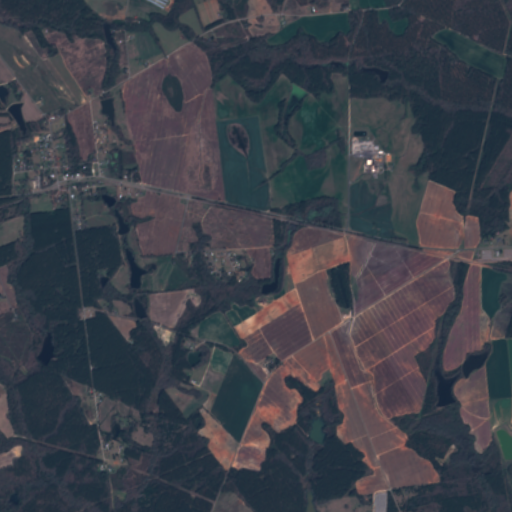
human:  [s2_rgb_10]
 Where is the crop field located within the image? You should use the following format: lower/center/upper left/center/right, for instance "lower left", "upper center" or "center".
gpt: The crop field is located in the center left of the image.
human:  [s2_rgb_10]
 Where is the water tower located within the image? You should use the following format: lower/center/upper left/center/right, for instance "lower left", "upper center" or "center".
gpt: The water tower is located in the center left of the image.
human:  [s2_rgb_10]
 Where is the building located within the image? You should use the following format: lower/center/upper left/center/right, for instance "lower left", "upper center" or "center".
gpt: The building is located in the center left of the image.
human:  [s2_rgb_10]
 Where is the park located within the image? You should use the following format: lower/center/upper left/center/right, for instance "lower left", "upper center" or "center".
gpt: There is no park in the image.